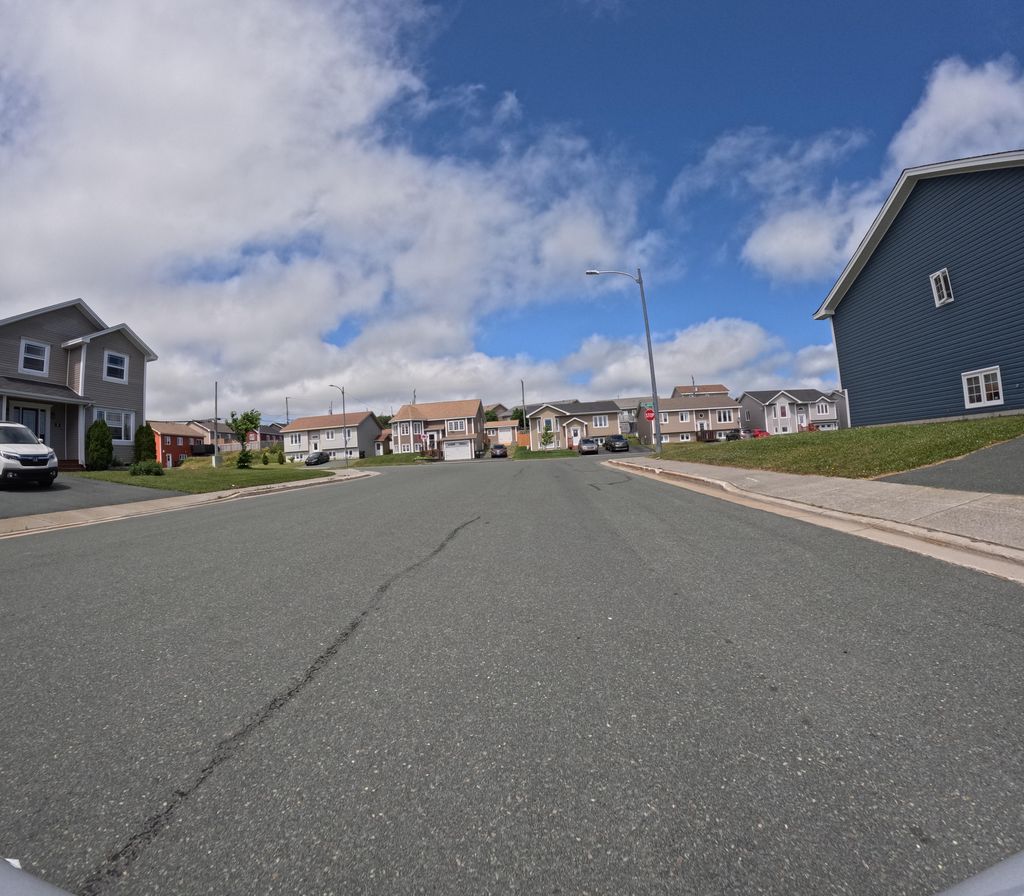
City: st_johns